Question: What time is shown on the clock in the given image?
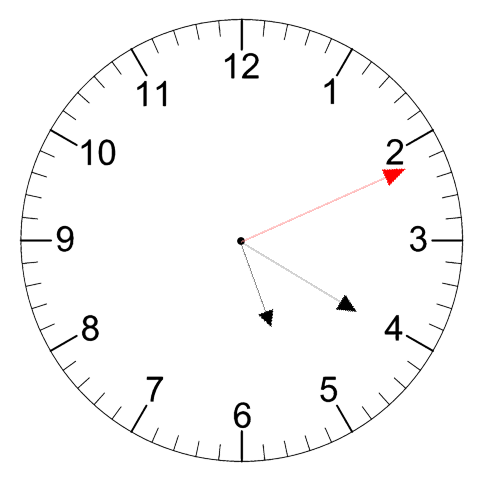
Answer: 05:20:11